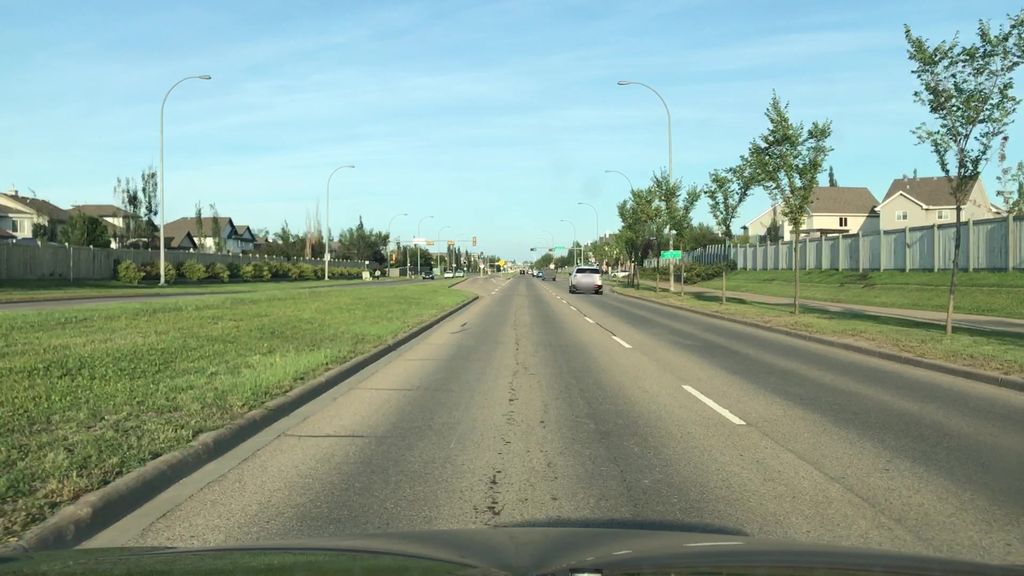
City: edmonton